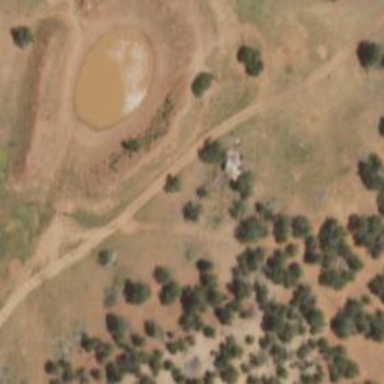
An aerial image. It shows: Watering place by natural water stream pool.